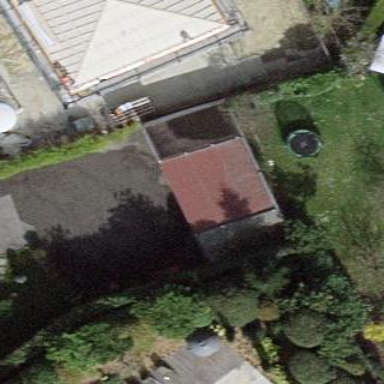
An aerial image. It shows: View of roof of building.